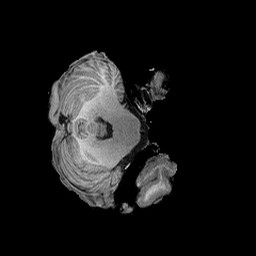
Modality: T1w
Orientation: axial
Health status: healthy